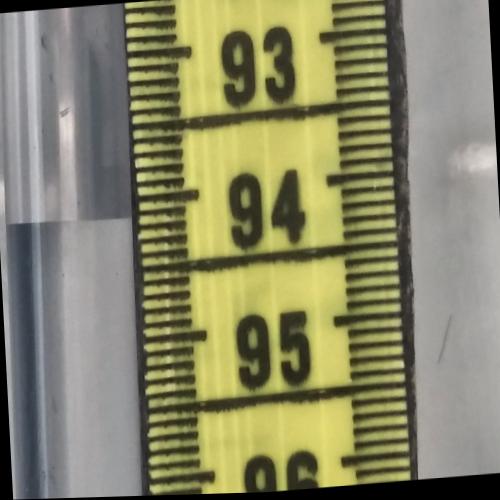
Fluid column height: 94.1 cm